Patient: sex F, age 36
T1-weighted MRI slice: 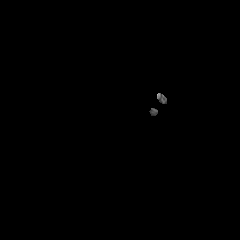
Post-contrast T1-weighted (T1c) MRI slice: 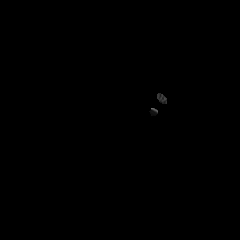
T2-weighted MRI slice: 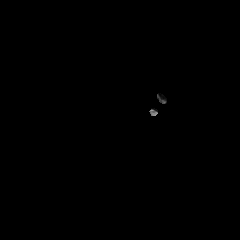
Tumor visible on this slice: no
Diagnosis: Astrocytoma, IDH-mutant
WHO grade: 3